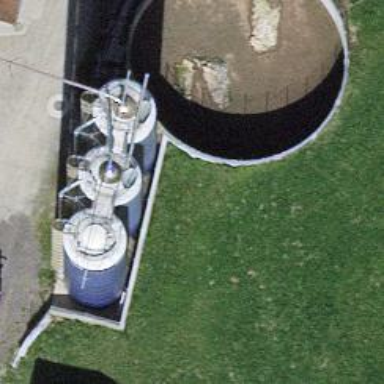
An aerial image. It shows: Storage tank building.